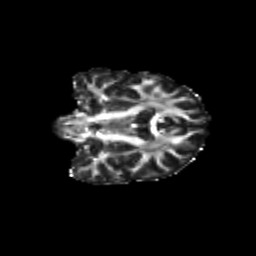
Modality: FA
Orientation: coronal
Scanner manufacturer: siemens
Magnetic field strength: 3 T
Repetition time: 9.2 s
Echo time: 0.084 s